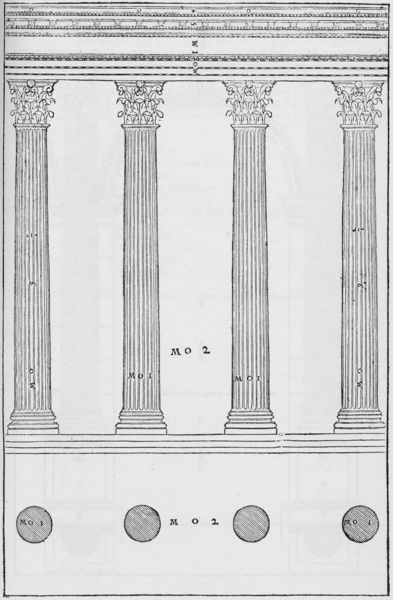
Titel: I Quattro Libri della Architettura, Buch I, Kap. 17 Von der korinthischen Ordnung (Kolonnade)
Künstler: Andrea Palladio
Institution: (Seriendruck)
Schlagwörter: blätter, fuß, weiß, grau, schwarz, skizze, säule, säulen, zeichen, zeichnung, gebäude, masse, muster, ornament, architektur, sockel, tragen, klassizismus, kreis, rund, schrift, ansicht, studie, grafik, graphik, linien, rand, treppe, treppen, detail, zahlen, dekor, stufe, stufen, hoch, oben, vier, komposit, antike, buch, symmetrisch, druck, schraffur, schwarzweiß, text, buchstaben, kreise, beschriftung, quer, entwurf, schema, architrav, kapitelle, kapitell, studien, fries, sims, gesims, architrave, ionisch, antik, griechisch, kanneluren, plan, horizontal, tempel, basis, dorisch, vorlage, korinthisch, klassik, schaft, träger, querschnitt, nummer, rillen, details, kapitel, gebälk, grundriss, bauwerk, aufbau, abakus, echinus, akanthus, arkanthus, aufriss, massangabe, bauplan, lasten, goldener schnitt, schäfte, basen, kannelure, säulenordnung, ordnung, säulenschaft, durchschnitt, entasis, blaupause, verjüngen, medaillons, skizz, stiegen, baukunst, stipes, vertikal, lehrbuch, riefen, abstände, durchmesser, wulste, lehrtafel, vollsäule, kaneliert, kaptielle, unterkolumnium, dorisch ionisch, mo2, +tusche